Question: I have a table with 3 columns.
The column 'color' can be dynamic, now I have 4 elements, after I can get 6 elements or more.

How to write query to do this ?
Thank you
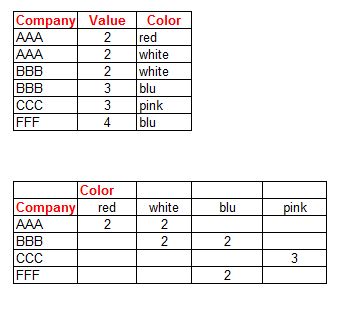
Answer: You can use dynamic sql like:
'''
CREATE TABLE #t
(
Company CHAR(3) ,
Value INT ,
color NVARCHAR(10)
)
GO
DECLARE @c NVARCHAR(MAX) = '['
DECLARE @s NVARCHAR(MAX) = ''
INSERT INTO #t
VALUES ( 'AAA', 2, 'red' ),
( 'AAA', 2, 'white' ),
( 'BBB', 2, 'white' ),
( 'BBB', 3, 'blue' ),
( 'CCC', 3, 'pink' ),
( 'FFF', 4, 'blue' )
SELECT @c = @c + color + '],['
FROM ( SELECT DISTINCT
color
FROM #t
) AS t
SELECT @c = SUBSTRING(@c, 1, LEN(@c) - 2)
SET @s = ';WITH cte AS
(
SELECT Company, Value, color FROM #t
)
SELECT Company, ' + @c + ' FROM cte
PIVOT(MAX(Value) FOR color IN(' + @c + ')) AS p'
EXEC(@s)
'''
Output:
'''
Company blue pink red white
AAA NULL NULL 2 2
BBB 3 NULL NULL 2
CCC NULL 3 NULL NULL
FFF 4 NULL NULL NULL
'''
Apply appropriate aggregation in pivot clause.